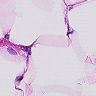
Metastatic tissue present: no